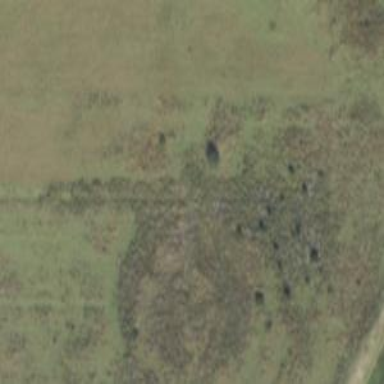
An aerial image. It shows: Marshy wetland area.